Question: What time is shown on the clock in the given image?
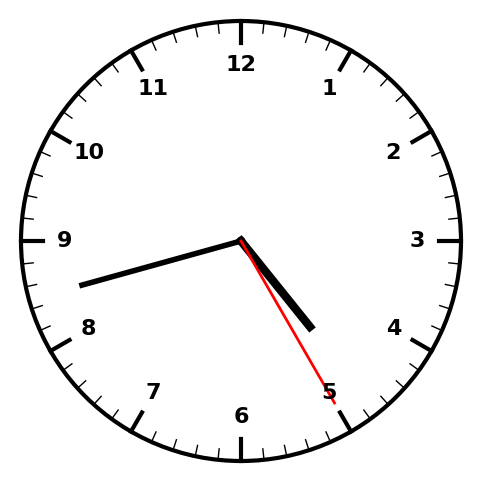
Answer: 04:42:25